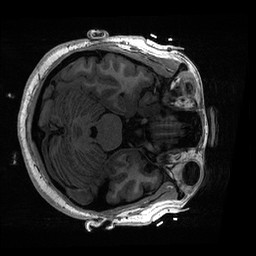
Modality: T1w
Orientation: axial
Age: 19
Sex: female
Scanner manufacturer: ge
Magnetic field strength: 3 T
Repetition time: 0.006952 s
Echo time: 0.00292 s